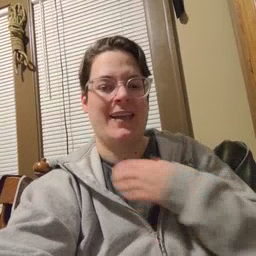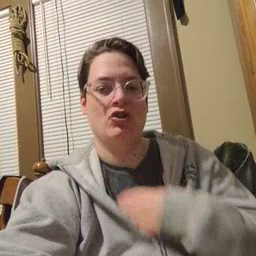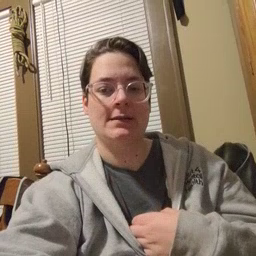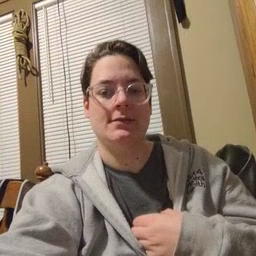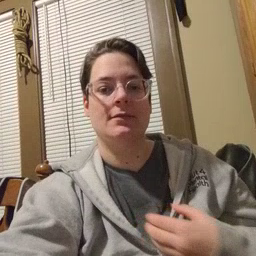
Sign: hungry